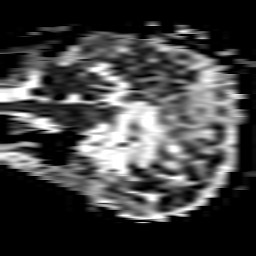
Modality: ADC
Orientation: sagittal
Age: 62
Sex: female
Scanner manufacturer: philips
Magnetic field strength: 3 T
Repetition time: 4.034 s
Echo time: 0.05928 s